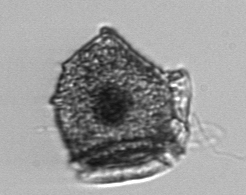
Label: Dinophysis_norvegica